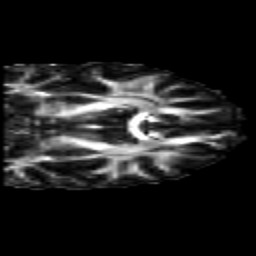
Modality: FA
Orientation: coronal
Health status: healthy
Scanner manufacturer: siemens
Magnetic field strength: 3 T
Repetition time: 10 s
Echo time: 0.092 s